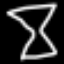
Label: hourglass